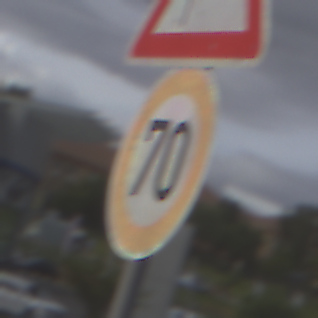
Verkehrszeichen: Geschwindigkeit70
Zusatzzeichen oben: SeitenwindVonLinks
Umgebung: Outdoor, Suburban
Tageszeit: MorningAfternoon
Wetter: PartlyCloudy
Licht: Natural
Jahreszeit: NotSpecified
Kontrast: LowContrast